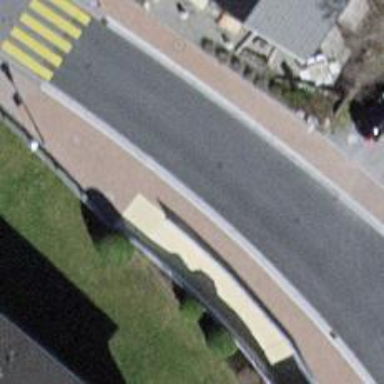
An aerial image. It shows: Sidewalk.